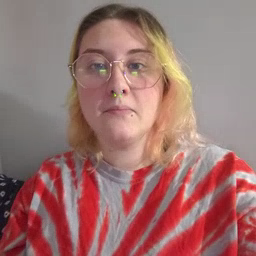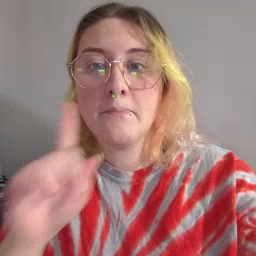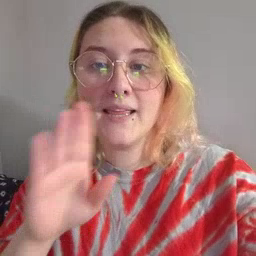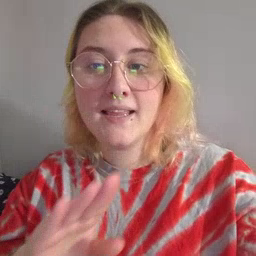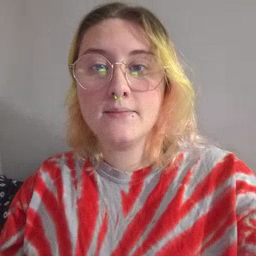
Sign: bee